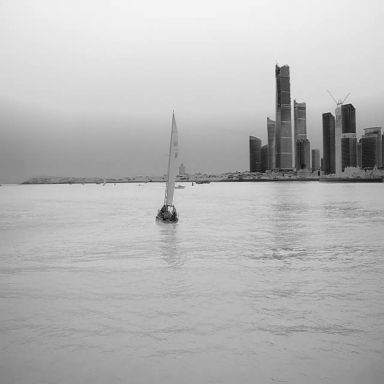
There are two sailboats in the infrared image.